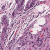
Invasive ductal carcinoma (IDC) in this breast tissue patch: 1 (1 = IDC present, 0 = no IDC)